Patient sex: M
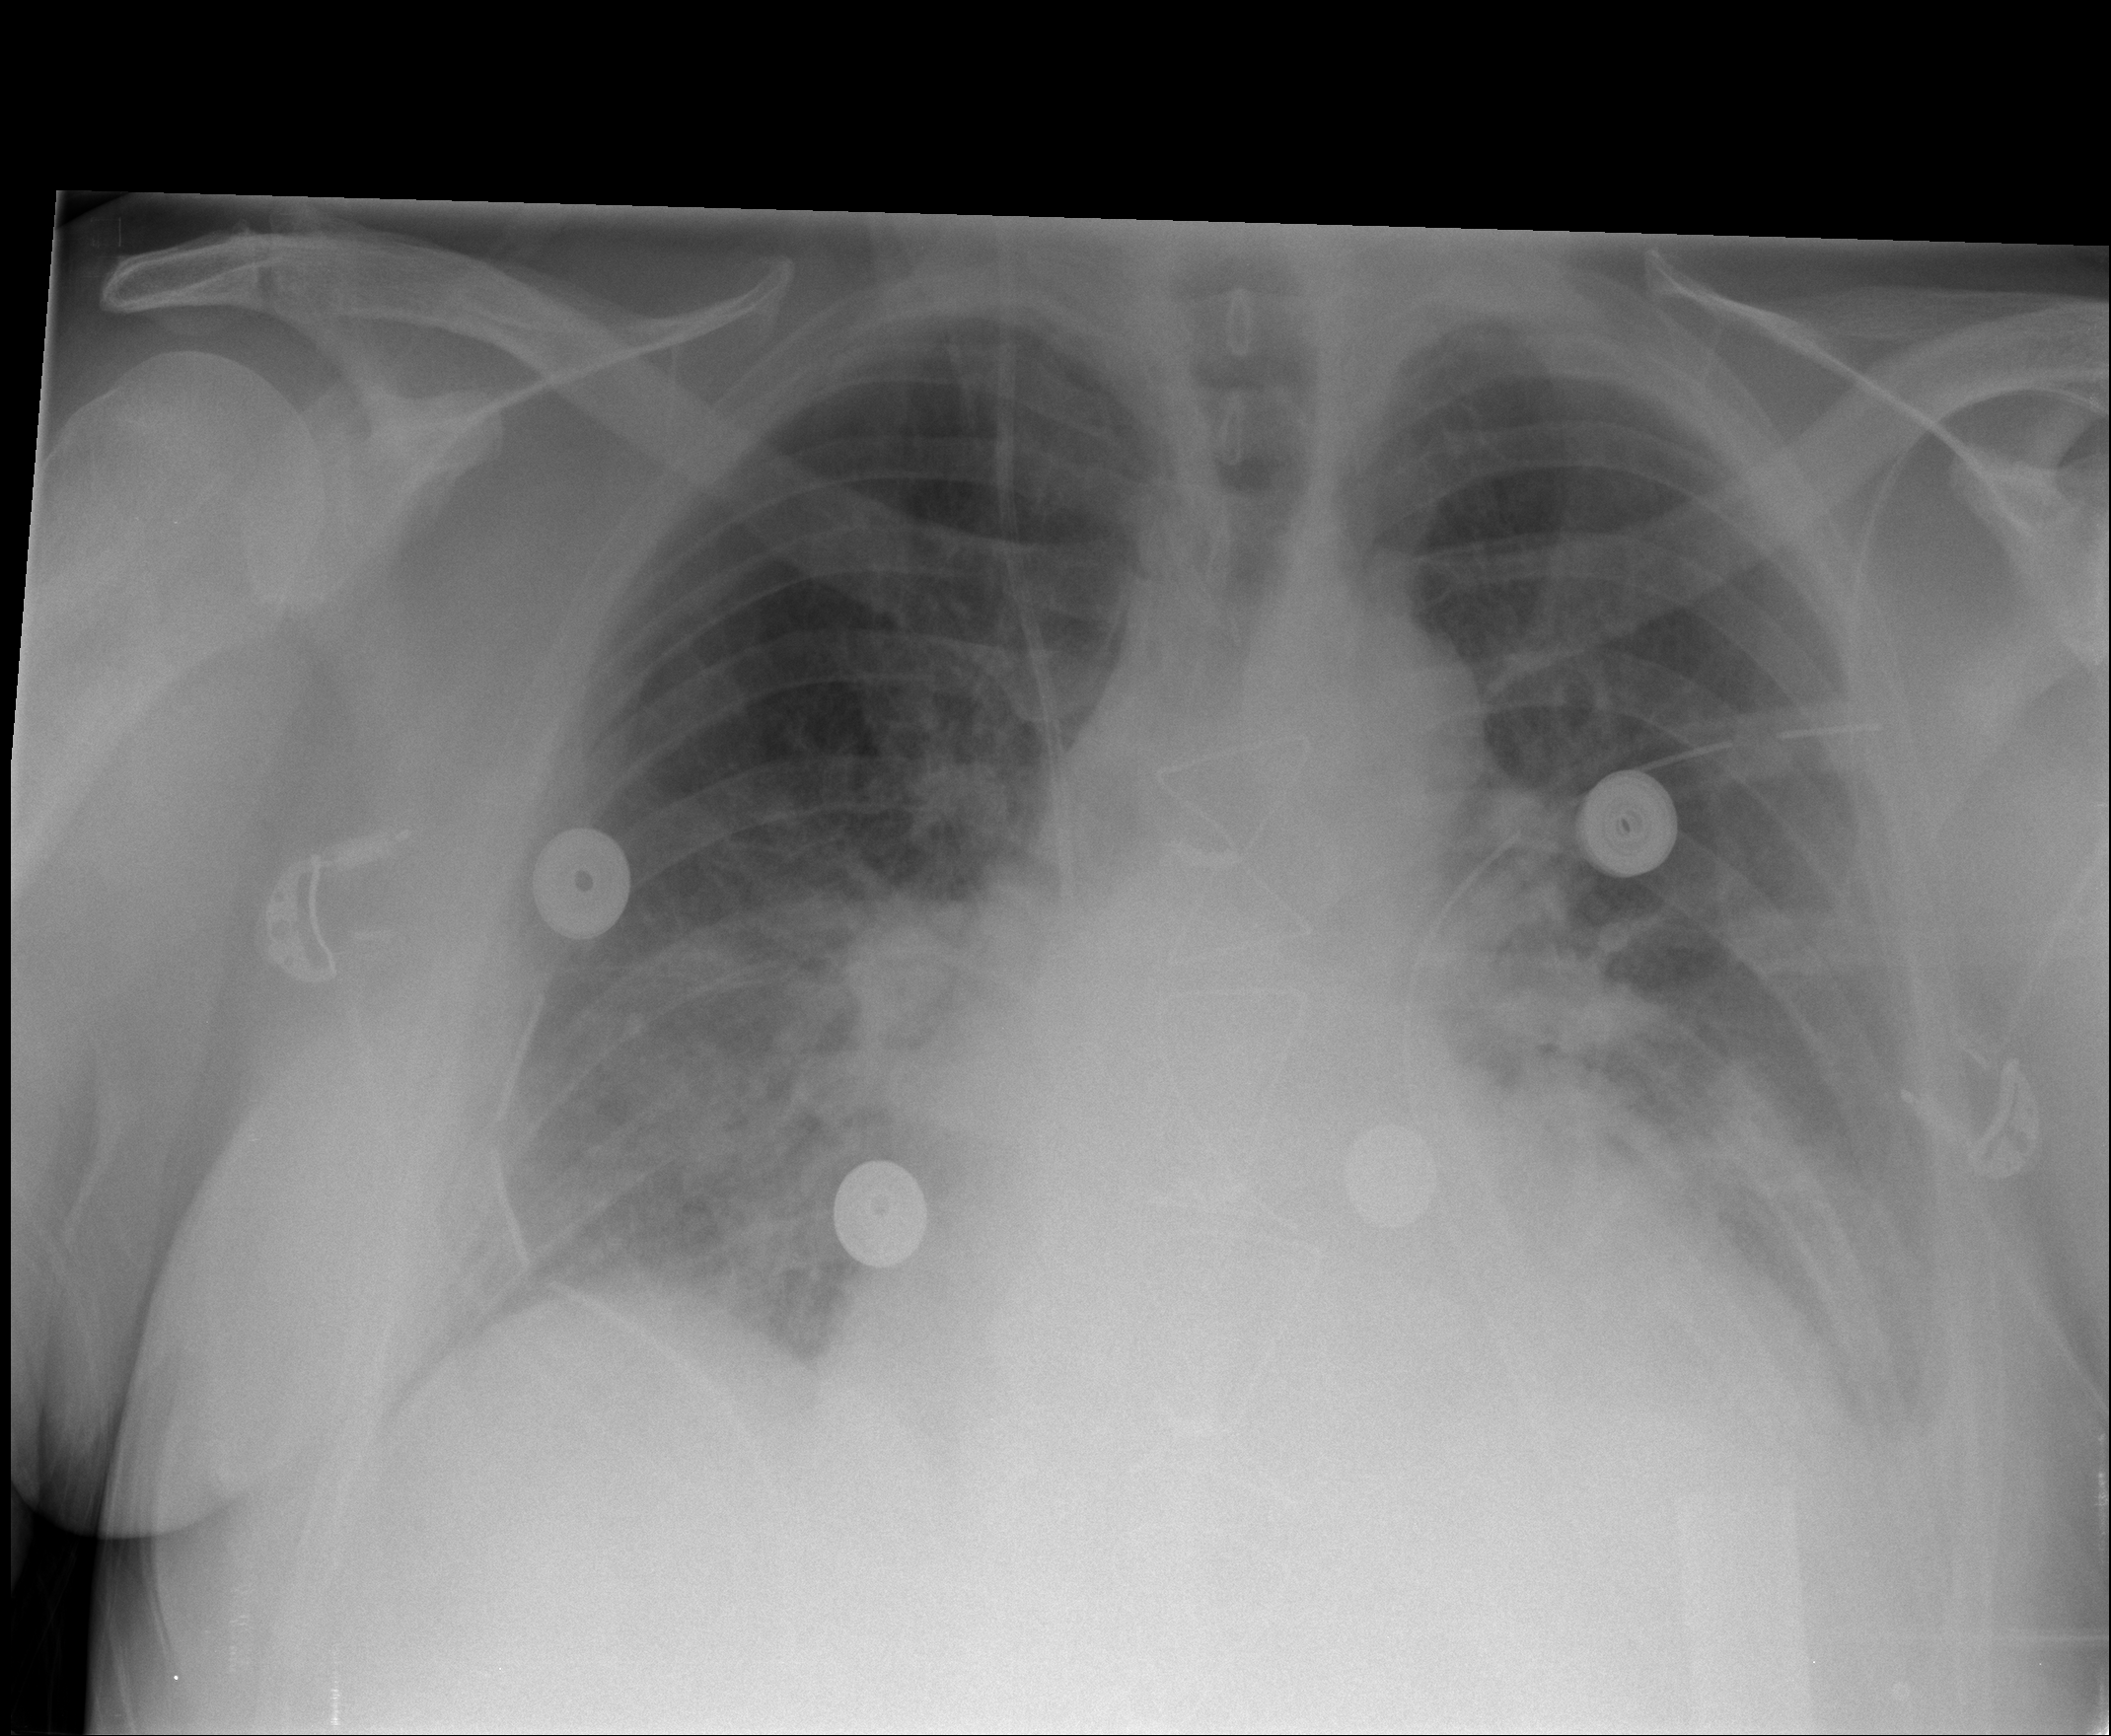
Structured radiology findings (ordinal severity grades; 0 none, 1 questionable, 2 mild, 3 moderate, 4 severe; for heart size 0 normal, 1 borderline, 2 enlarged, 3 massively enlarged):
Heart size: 2
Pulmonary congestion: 2
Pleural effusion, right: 1
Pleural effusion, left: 2
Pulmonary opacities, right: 3
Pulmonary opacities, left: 3
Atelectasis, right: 2
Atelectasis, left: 2